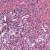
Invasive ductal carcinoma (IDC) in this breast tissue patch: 1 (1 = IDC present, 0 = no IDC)